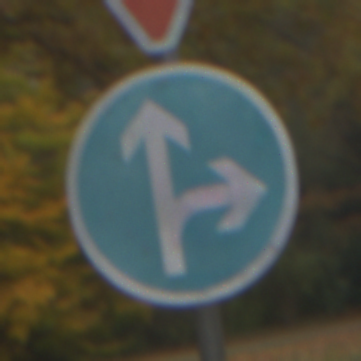
Verkehrszeichen: VorgeschriebeneFahrtrichtungGeradeausOderRechts
Zusatzzeichen oben: VorfahrtGewaehren
Umgebung: Outdoor, Nature
Tageszeit: Midday
Wetter: Overcast
Licht: Natural
Jahreszeit: Autumn
Kontrast: LowContrast